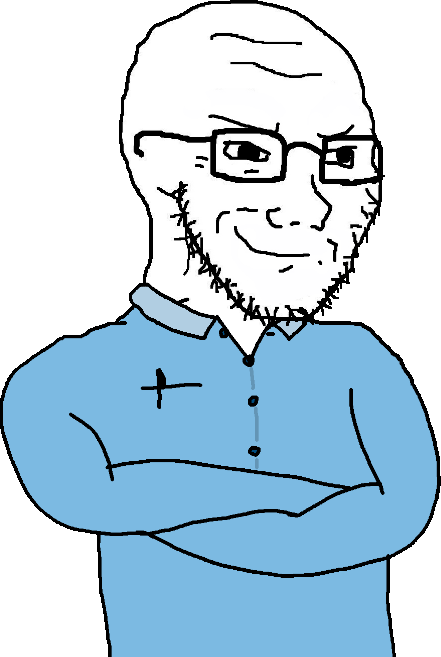
Label: 5_Soyjak